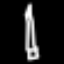
Label: pencil